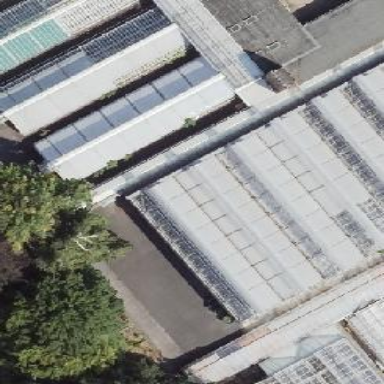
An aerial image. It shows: Greenhouse.